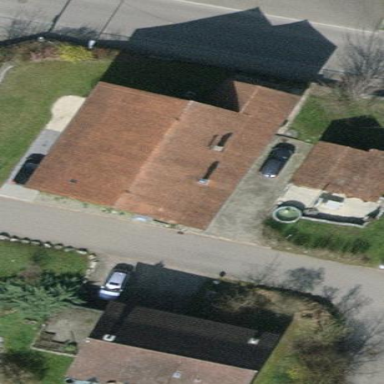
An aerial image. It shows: Detached building with tiled roof.